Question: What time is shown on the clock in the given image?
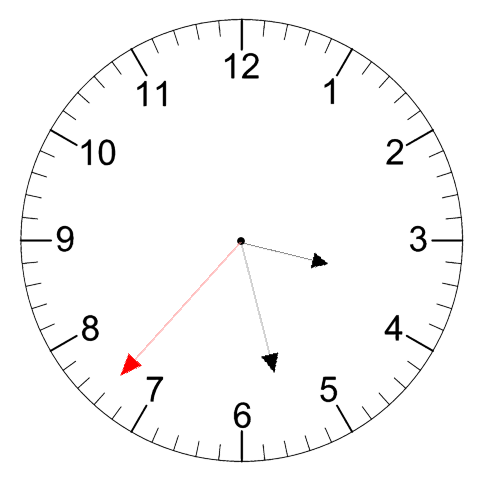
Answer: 03:27:37